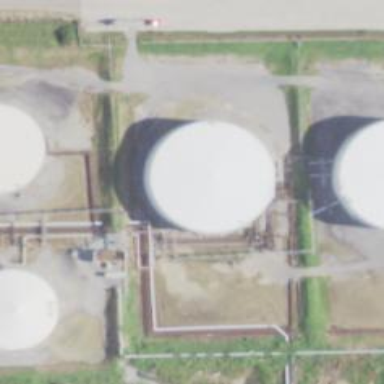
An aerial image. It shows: Storage tank that is man-made.